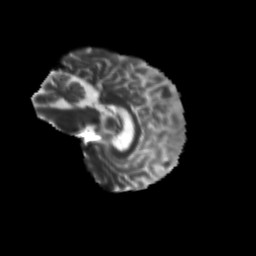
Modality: T2w
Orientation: sagittal
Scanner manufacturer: siemens
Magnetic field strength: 3 T
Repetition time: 9.2 s
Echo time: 0.084 s